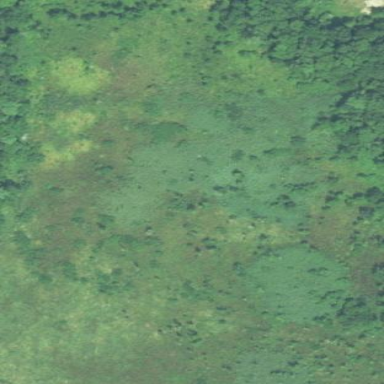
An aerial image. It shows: Marshy wetland area.